Question: I am building a calculator with a 'listview' that is set dynamically. When its being built(with calculations), an 'onclickListener' is set to each item to delete the row. This is all done with an AdapterClass. I have my MainClass that holds all the information. In this class, it has a running total of my items. This running total has a class that will add/subtract/retrieve my running total. The running total (as of now) is only set when the "CALCULATE" button is pressed. When I delete an item (row/calculation) I need it to update my running total in my main class. Keep in mind, the 'onClick' used to delete the items is in my 'AdapterClass', not my 'MainClass'. If you need further explanation let me know.

'''
//This is called in my CALCULATE on click, after all the calulations have been made. THE ONLY PLACE THAT THE RUNNING TOTAL GETS CHANGED
newList=new ArrayList<Calculations>();
Calculations info = new Calculations();
info.SetType("Slab figure "+figureCount);
info.SetFigure(width+"x"+length+"x"+depth);
info.SetFigureAmount(String.format("%.2f",CubicYd)+"");
newList.add(info);
currentTotal.add(CubicYd);
total.setText(String.format("Total: "+"%.2f",currentTotal.getRunningTotal())+" Cubic Yards");
if(newList!=null&&newList.size()>0)
{
newAdapter.notifyDataSetChanged();
newAdapter.add(newList.get(0));
i++;
}
newAdapter.notifyDataSetChanged();
'''
'''
public class runningTotal {
double runningTotal = 0.0;
public double add(double newAmount) {
runningTotal = runningTotal + newAmount;
return runningTotal;
}
public double sub(double newAmount) {
runningTotal = runningTotal - newAmount;
return runningTotal;
}
public double getRunningTotal() {
return runningTotal;
}
public void setRunningTotal() {
runningTotal = 0.0;
}
}
'''
'''
public class CustomListAdapter extends ArrayAdapter<Calculations> {
runningTotal currentTotal = new runningTotal();
Calculations c = new Calculations();
private Context appContext = null;
private ArrayList<Calculations> items = null;
public CustomListAdapter(Context context, int textViewResourceId,
ArrayList<Calculations> items) {
super(context, textViewResourceId, items);
this.appContext = context;
this.items = items;
}
@Override
public View getView(int position, View convertView, ViewGroup parent) {
View v = convertView;
if (v == null) {
LayoutInflater vi = (LayoutInflater) appContext
.getSystemService(Context.LAYOUT_INFLATER_SERVICE);
v = vi.inflate(R.layout.list_item, null);
}
c = items.get(position);
if (c != null) {
//Set the calculations to the list view
TextView type = (TextView) v.findViewById(R.id.tvType);
TextView figure = (TextView) v.findViewById(R.id.tvFullFigure);
TextView amount = (TextView) v.findViewById(R.id.tvAmount);
RelativeLayout layout = (RelativeLayout) v.findViewById(R.id.list_item_id);
layout.setTag(position);
//set on click to the layout that deletes the line.
layout.setOnClickListener(new View.OnClickListener() {
@Override
public void onClick(View view) {
String pos = view.getTag().toString();
int _position = Integer.parseInt(pos);
currentTotal.sub(Double.parseDouble(c.getFigureAmount()));
<----This is where I need to update the textView "total" in my mainAcitivity----->
items.remove(_position);
notifyDataSetChanged();
Toast.makeText(appContext, "The amount to be released is " + Double
.parseDouble(c.getFigureAmount()), Toast.LENGTH_LONG).show();
}
});
if (type != null) {
type.setText(c.getType());
}
if (figure != null) {
figure.setText(c.getFigure());
}
if (amount != null) {
amount.setText(c.getFigureAmount());
}
}
return v;
}
}
'''
'''
private String type = "";
private String figure = "";
private String figureTotal = "";
public void SetType(String type){
this.type = type;
}
public String getType(){
return this.type;
}
public void SetFigure(String figure) {
this.figure = figure;
}
public String getFigure(){
return this.figure;
}
public void SetFigureAmount(String figureTotal){
this.figureTotal = figureTotal;
}
public String getFigureAmount(){
return this.figureTotal;
}
'''
'CustomListAdapter''ViewHolder'
'''
@Override
public View getView(int position, View convertView, ViewGroup parent) {
View v = convertView;
if(v == null) {
LayoutInflater vi = (LayoutInflater)appContext.getSystemService(Context.LAYOUT_INFLATER_SERVICE);
holder = new ViewHolder();
holder.text = (TextView) v.findViewById(R.id.tvTotal);
v = vi.inflate(R.layout.list_item, null);
convertView.setTag(holder);
} else {
holder = (ViewHolder) convertView.getTag();
}
holder.text.setText(currentTotal.getRunningTotal()+"");
c = items.get(position);
if (c != null){
//Set the calculations to the list view
TextView type = (TextView) v.findViewById(R.id.tvType);
TextView figure = (TextView) v.findViewById(R.id.tvFullFigure);
TextView amount = (TextView) v.findViewById(R.id.tvAmount);
RelativeLayout layout = (RelativeLayout) v.findViewById(R.id.list_item_id);
layout.setTag(position);
//set on click to the layout that deletes the line.
layout.setOnClickListener(new View.OnClickListener() {
@Override
public void onClick(View view) {
String pos = view.getTag().toString();
int _position = Integer.parseInt(pos);
double newTotal;
double oldTotal;
oldTotal = Double.parseDouble(c.getFigureAmount());
newTotal = currentTotal.getRunningTotal() - oldTotal;
currentTotal.setRunningTotal(newTotal);
holder.text.setText("total after delete" );
items.remove(_position);
notifyDataSetChanged();
}
});
if(type!=null) {
type.setText(c.getType());
}
if(figure!=null){
figure.setText(c.getFigure());
}
if(amount !=null){
amount.setText(c.getFigureAmount());
}
}
return v;
}
static class ViewHolder{
TextView text;
}
}
'''
I get 'nullPointer' in the line
> holder.text = (TextView) v.findViewById(R.id.tvTotal);
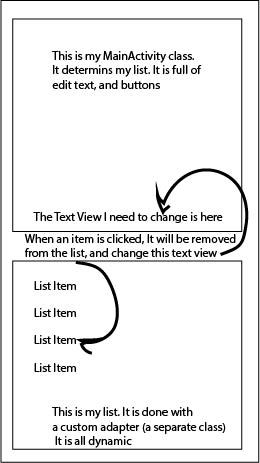
Answer: the problem is you're using the on click for a view inside your list, if you call list.setOnItemClickListener and wire up your onclick in your activity, rather then layout.setOnClickListener on your adapter. Note I'm not saying you can't do what you're asking to do, but this would be the recommended way to fix it.
something like this (on the main Activity where the text view lives):
'''
listView.setOnItemClickListener(new OnItemClickListener() {
@Override
public void onItemClick(AdapterView<?> parent, View view, int position, long id) {
Calculations c = (Calculations) parent.getAdapter().getItem(position);
currentTotal.sub(Double.parseDouble(c.getFigureAmount()));
total.setText(String.format("Total: "+"%.2f",currentTotal.getRunningTotal())+" Cubic Yards");
items.remove(_position);
notifyDataSetChanged();
Toast.makeText(appContext, "The amount to be released is " + Double
.parseDouble(c.getFigureAmount()), Toast.LENGTH_LONG).show();
}
});
'''
though you never posted where you're setting your adapter so I'm not sure what your list view is called.